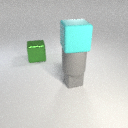
large green metal cube behind small gray rubber cube